【题型】选择题　【知识点】函数　【难度】easy
函数 $y = |\tan x - \sin x| - \tan x - \sin x$ 在区间 $\left[\frac{\pi}{2}, \frac{3\pi}{2}\right]$ 内的图象是（ \quad ）

A.

B.

C.

D.

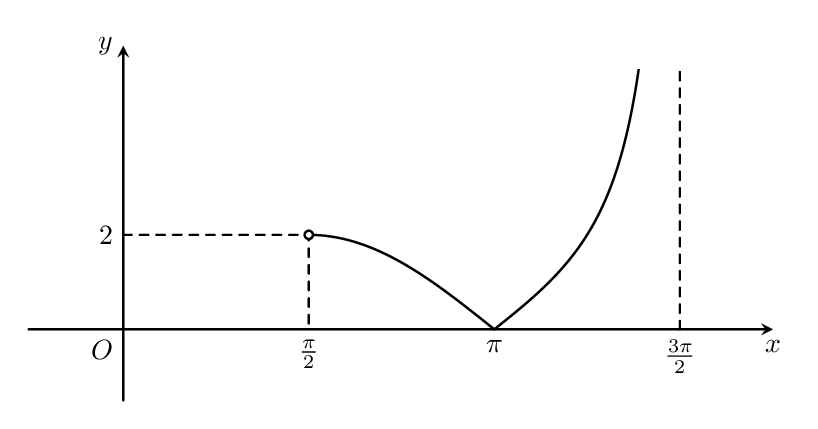
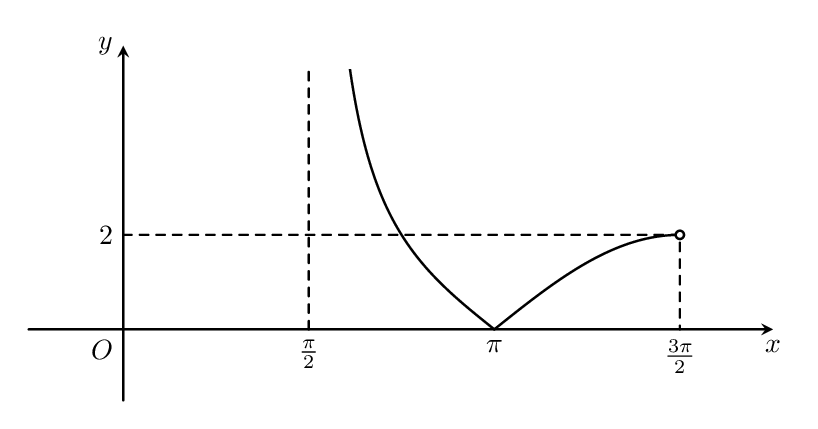
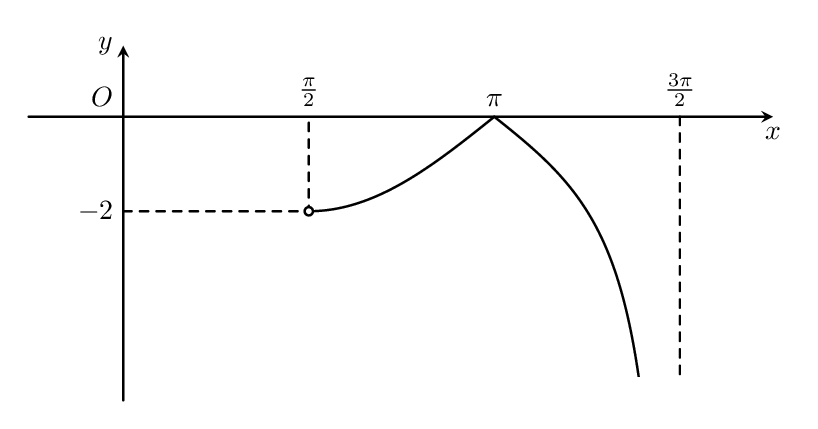
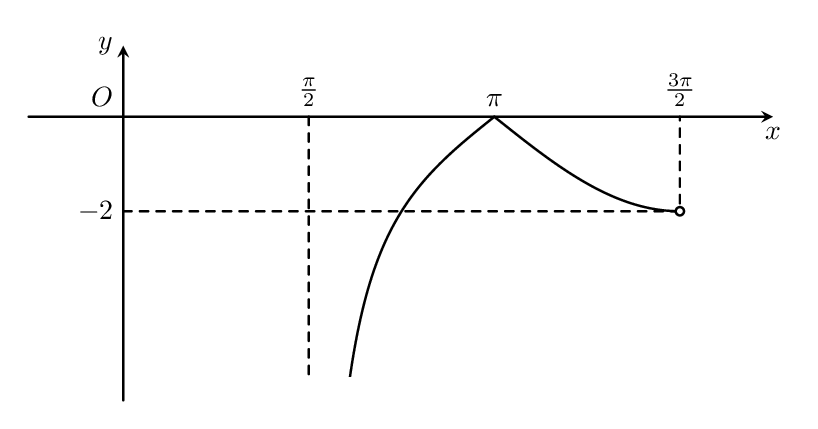
【解答】
【答案】 B

【难度】 0.65

【知识点】 求含 $\sin x$(型)函数的值域和最值、求正切型三角函数的单调性、求正切（型）函数的值域及最值、求 $\sin x$ 型三角函数的单调性

【分析】 根据题意，分 $x \in \left(\frac{\pi}{2}, \pi\right]$ 和 $x \in \left(\pi, \frac{3\pi}{2}\right)$，两种情况讨论，化简函数解析式，利用正切函数和正弦函数的单调性和性质，结合选项，即可求解.

【详解】 由函数 $y = |\tan x - \sin x| - \tan x - \sin x, x \in \left[\frac{\pi}{2}, \frac{3\pi}{2}\right]$

当 $x \in \left(\frac{\pi}{2}, \pi\right]$ 时，可得 $\tan x - \sin x < 0$，

所以 $y = |\tan x - \sin x| - \tan x - \sin x = \sin x - \tan x - \tan x - \sin x = -2\tan x$，

此时函数为单调递减函数，且 $y \ge 0$，可排除选项 C、D；

当 $x \in \left(\pi, \frac{3\pi}{2}\right)$ 时，可得 $\tan x - \sin x > 0$，

所以 $y = |\tan x - \sin x| - \tan x - \sin x = \tan x - \sin x - \tan x - \sin x = -2\sin x$，

此时函数为单调递增函数，且 $0 < y < 2$，可排除选项 A.

故选：B.